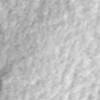
Label: no_change